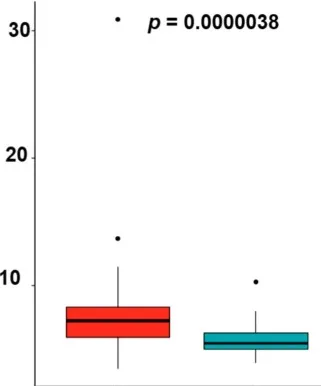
Reduction of HbA1C levels. With switching from insulin to sulfonylurea therapy. SU, sulfonylurea.
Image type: pathology (masson_trichrome)